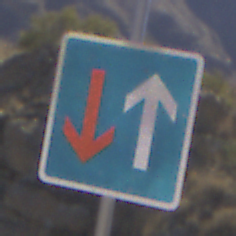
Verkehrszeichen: VorrangVorGegenverkehr
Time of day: Midday
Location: Outdoor (Nature)
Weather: Clear
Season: NotSpecified
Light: Natural